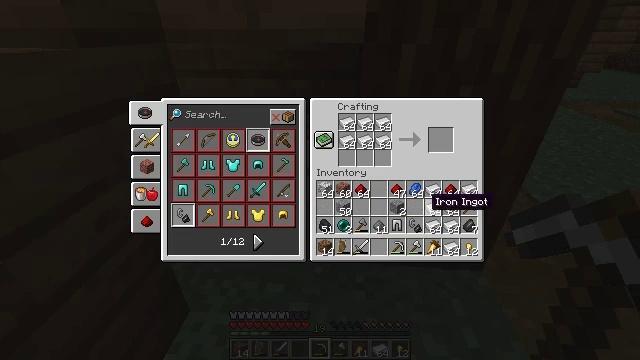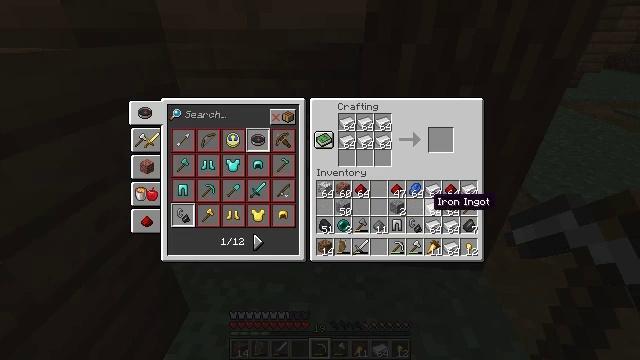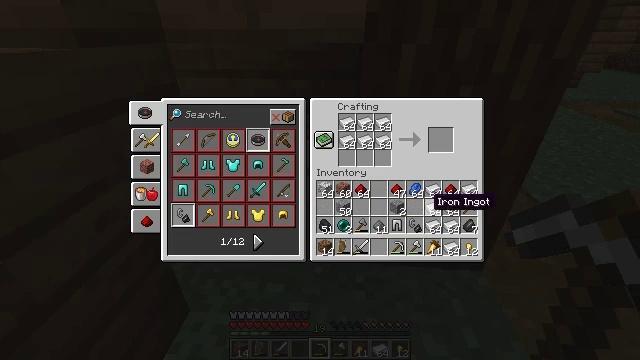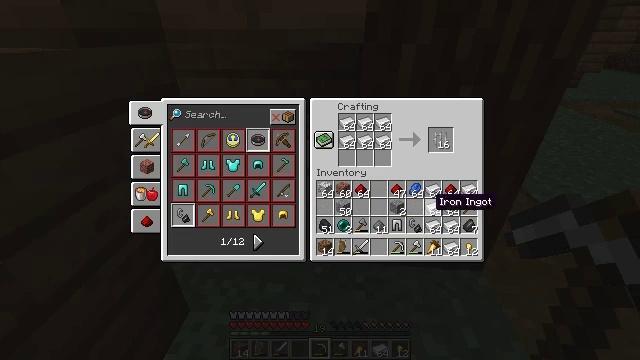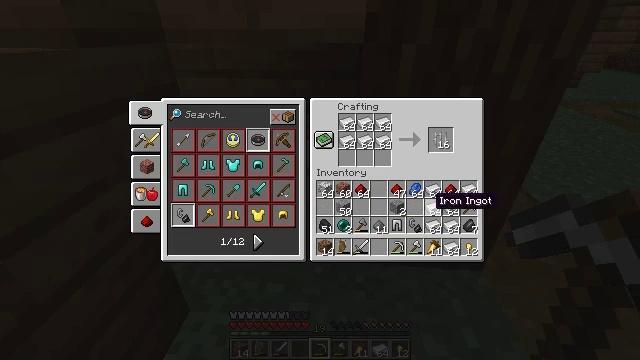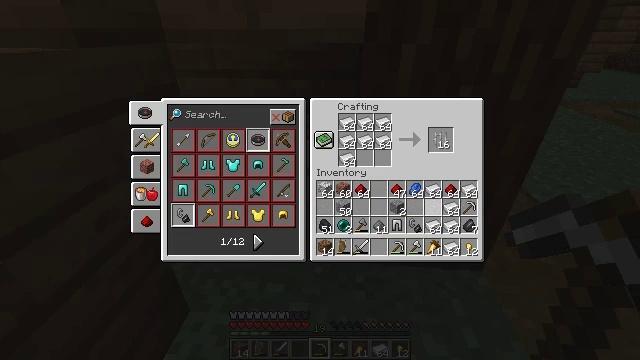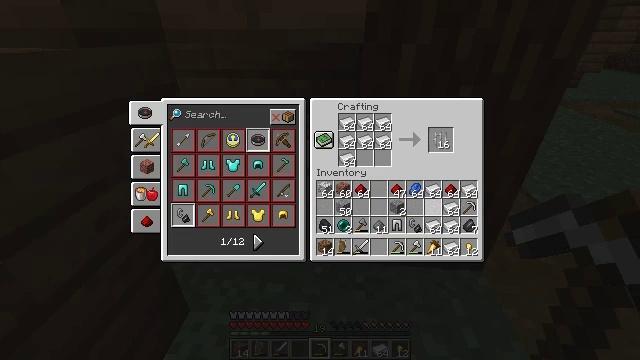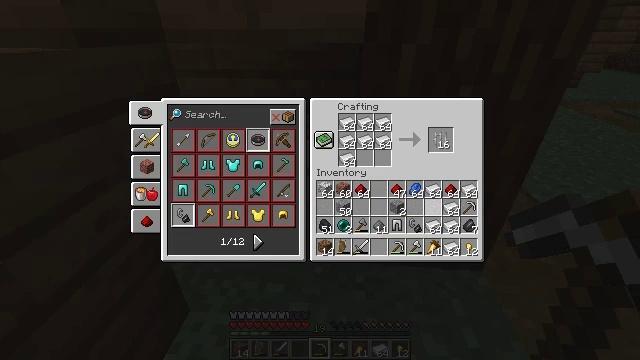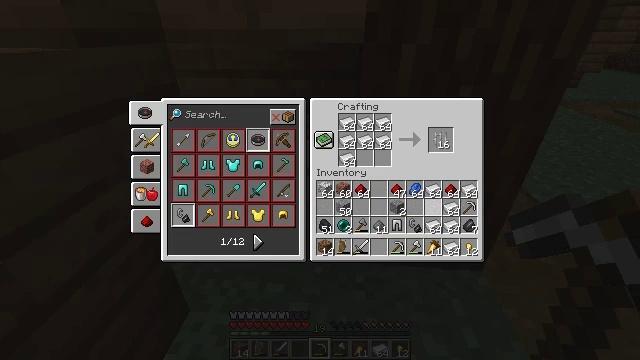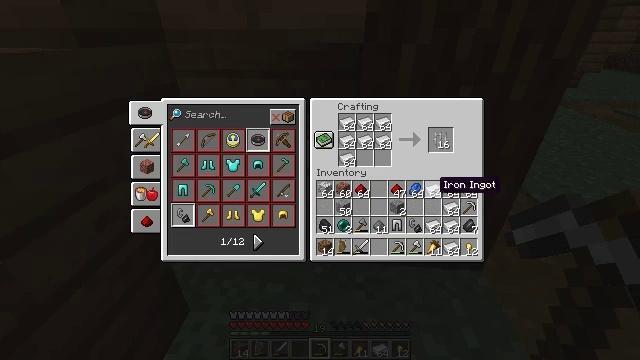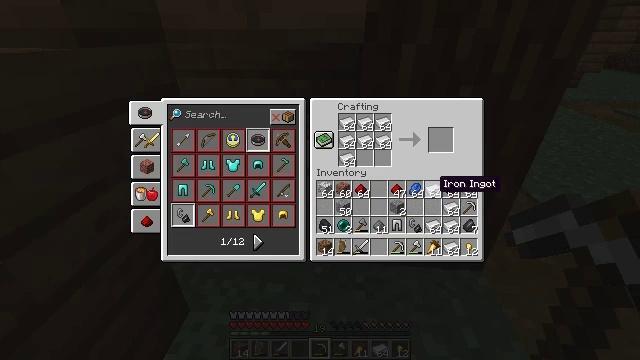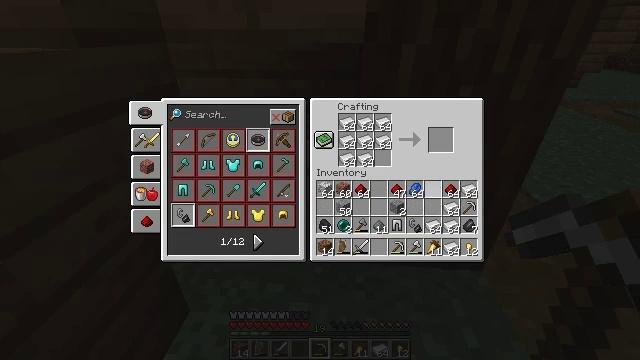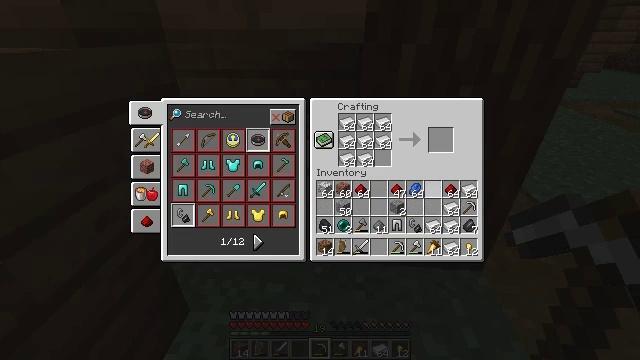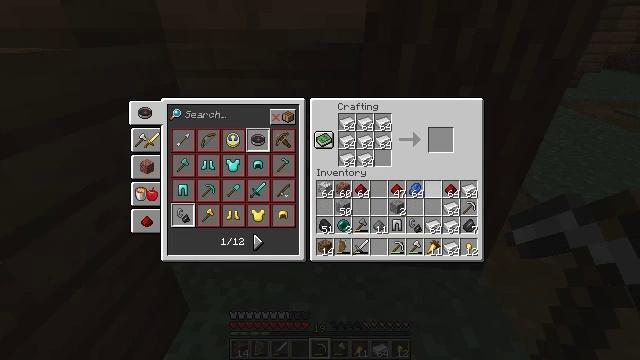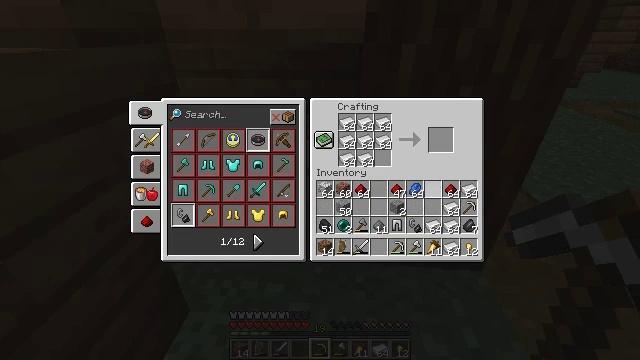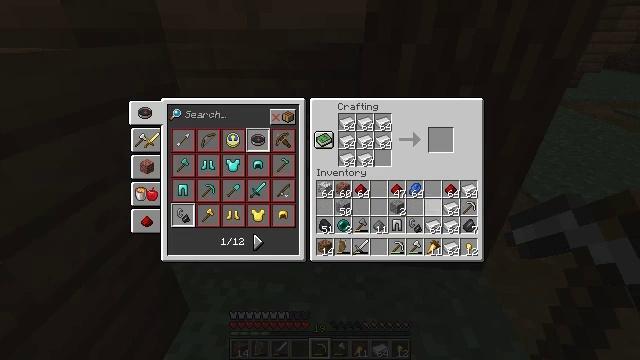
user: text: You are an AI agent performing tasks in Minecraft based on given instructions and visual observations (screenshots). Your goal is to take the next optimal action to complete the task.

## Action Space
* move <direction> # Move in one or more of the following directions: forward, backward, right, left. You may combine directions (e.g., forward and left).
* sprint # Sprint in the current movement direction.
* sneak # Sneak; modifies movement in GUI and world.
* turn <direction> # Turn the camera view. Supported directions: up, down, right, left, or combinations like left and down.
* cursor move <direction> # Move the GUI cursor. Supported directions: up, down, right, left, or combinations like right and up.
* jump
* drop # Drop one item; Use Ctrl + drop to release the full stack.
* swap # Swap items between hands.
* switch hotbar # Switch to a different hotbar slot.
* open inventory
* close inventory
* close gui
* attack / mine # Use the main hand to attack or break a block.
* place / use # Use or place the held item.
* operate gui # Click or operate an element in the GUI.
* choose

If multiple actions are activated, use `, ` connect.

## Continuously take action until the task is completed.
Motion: motion action
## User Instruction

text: Use iron ingots to craft an iron block.
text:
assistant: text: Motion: sneak
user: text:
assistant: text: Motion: sneak
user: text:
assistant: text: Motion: sneak
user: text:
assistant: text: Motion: sneak
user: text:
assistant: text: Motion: sneak, attack / mine
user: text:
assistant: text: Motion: sneak, attack / mine
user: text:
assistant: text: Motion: sneak, attack / mine
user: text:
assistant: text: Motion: sneak, turn up
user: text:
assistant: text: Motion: sneak
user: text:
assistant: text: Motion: sneak
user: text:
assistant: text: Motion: sneak, attack / mine
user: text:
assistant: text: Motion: sneak, attack / mine
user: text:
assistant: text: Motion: sneak, attack / mine
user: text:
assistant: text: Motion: sneak
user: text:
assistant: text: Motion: sneak, turn right
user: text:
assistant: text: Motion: sneak, turn right and down
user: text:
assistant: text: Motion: sneak, turn right
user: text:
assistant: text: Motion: sneak
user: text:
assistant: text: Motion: sneak
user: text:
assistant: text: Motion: sneak
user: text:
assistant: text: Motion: sneak
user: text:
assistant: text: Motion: sneak, turn left
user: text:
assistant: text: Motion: sneak
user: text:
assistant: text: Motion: sneak
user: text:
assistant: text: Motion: sneak, attack / mine
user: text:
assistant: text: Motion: sneak, attack / mine
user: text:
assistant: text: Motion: sneak, turn right, attack / mine
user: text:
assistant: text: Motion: sneak
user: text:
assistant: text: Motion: sneak
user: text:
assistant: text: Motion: sneak